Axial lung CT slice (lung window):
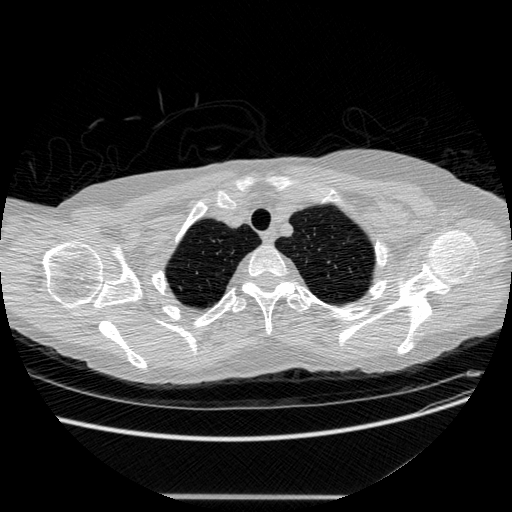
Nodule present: no